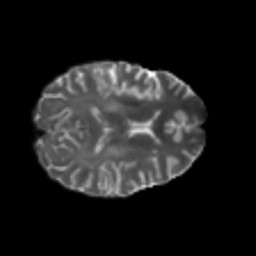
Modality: T2w
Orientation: axial
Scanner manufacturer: philips
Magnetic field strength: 3 T
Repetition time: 8.6 s
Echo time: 0.127 s